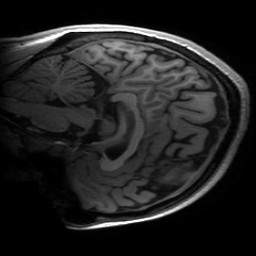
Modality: T1w
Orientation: sagittal
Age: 25
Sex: female
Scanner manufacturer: ge
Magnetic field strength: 3 T
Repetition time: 0.00724 s
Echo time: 0.0027 s